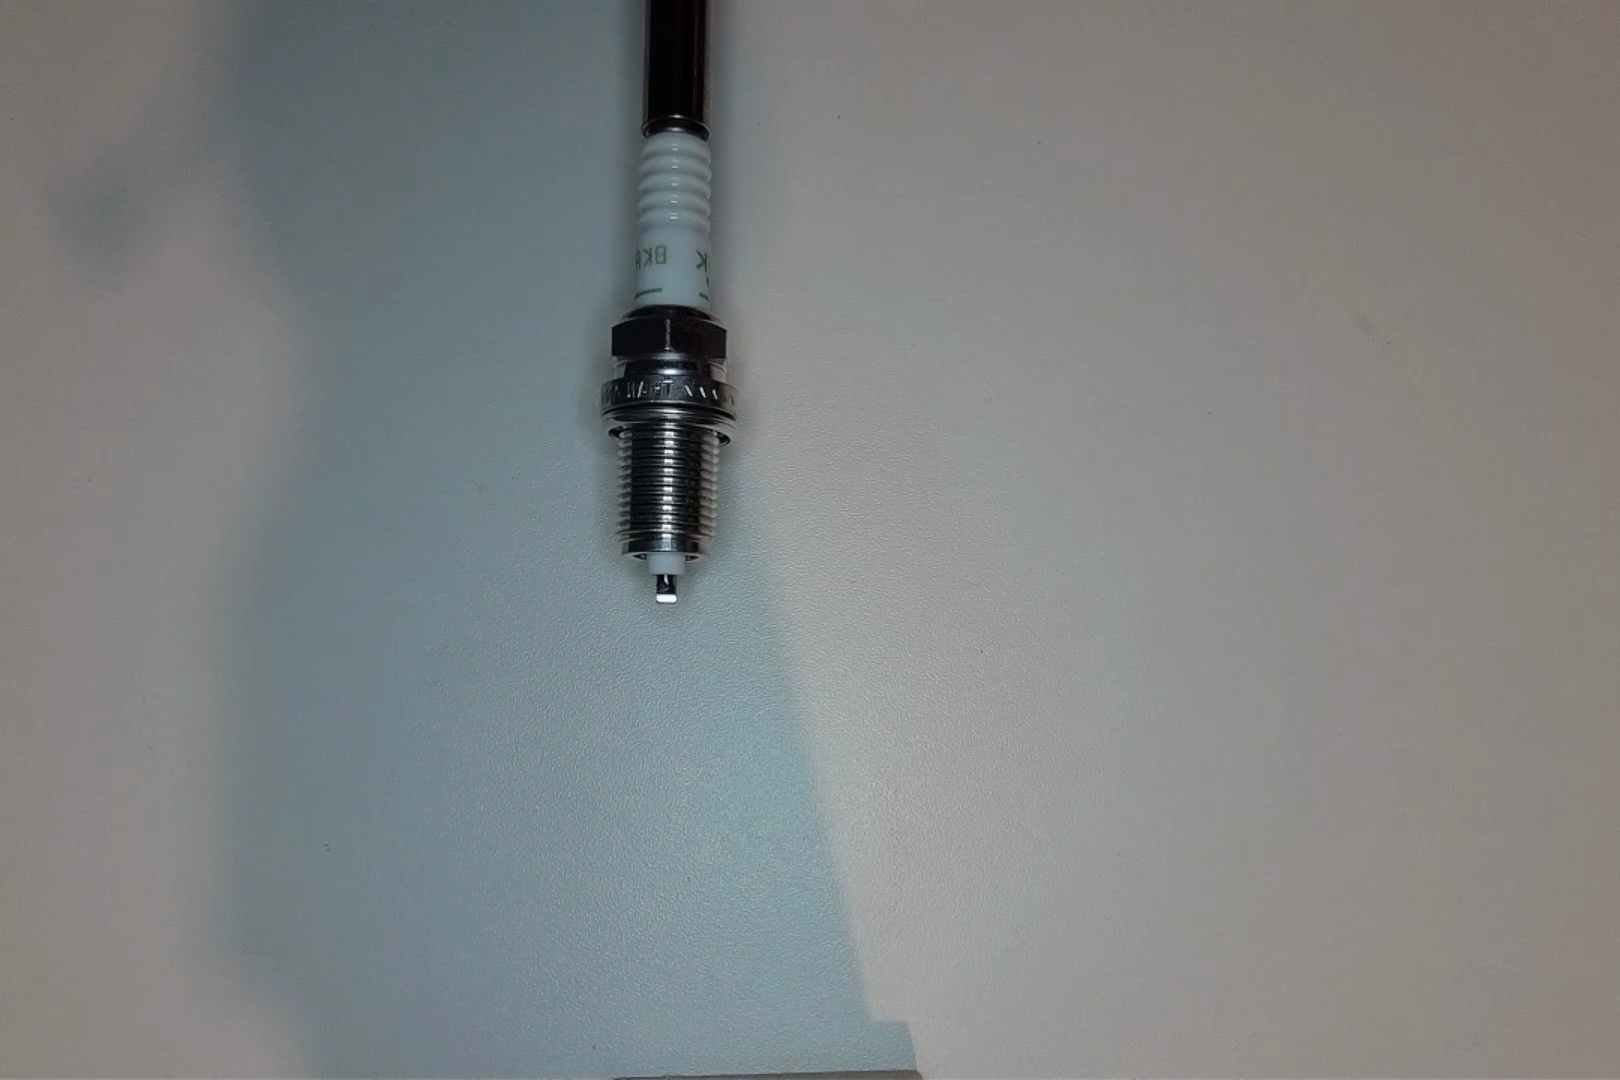
Label: normal